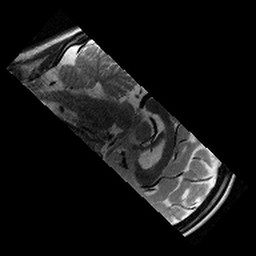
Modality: T2w
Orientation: sagittal
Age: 11
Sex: male
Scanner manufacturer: siemens
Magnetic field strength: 3 T
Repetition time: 9.23 s
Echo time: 0.067 s